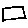
Label: square